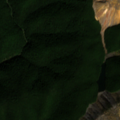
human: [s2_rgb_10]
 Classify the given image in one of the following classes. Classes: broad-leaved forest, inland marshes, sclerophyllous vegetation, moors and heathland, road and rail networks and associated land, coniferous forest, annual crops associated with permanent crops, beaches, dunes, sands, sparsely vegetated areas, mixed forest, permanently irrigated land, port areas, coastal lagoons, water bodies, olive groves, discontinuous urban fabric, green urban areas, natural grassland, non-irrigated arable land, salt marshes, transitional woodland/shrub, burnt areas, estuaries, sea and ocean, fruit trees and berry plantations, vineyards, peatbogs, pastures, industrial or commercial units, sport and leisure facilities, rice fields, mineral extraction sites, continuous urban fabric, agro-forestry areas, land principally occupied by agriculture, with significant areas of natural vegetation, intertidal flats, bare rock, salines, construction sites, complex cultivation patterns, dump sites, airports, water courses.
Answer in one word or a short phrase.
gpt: mineral extraction sites, broad-leaved forest